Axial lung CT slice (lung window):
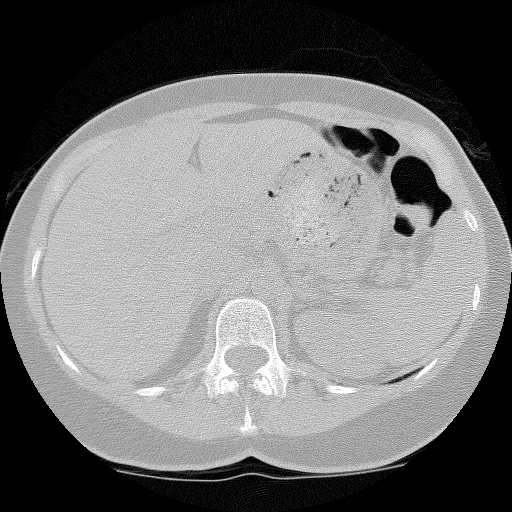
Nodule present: no